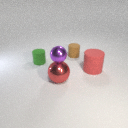
small green rubber cylinder to the left of large red rubber cylinder